Question: I've got a list here for my page's footer, that I want displayed horizontally.
But because I've turned it into an inline list to go horizontally, the background images get cut off vertically. The biggest one is 27px high.
So I'm stuck.. I know why the following is doing what it's doing. But how do I get around it?
Here's the html:
'''
<div id="footer">
<ul>
<li id="footer-tmdb"><a href="">Film data courtesy of TMDB</a></li>
<li id="footer-email"><a href="">Contact Us</a></li>
<li id="footer-twitter"><a href="">Follow Us</a></li>
</ul>
</div>
'''
and the CSS:
'''
#footer ul {
height: 27px;
}
#footer ul li {
display: inline;
list-style: none;
margin-right: 20px;
}
#footer-tmdb {
background: url('../images/logo-tmdb.png') no-repeat 0 0;
padding-left: 140px;
}
#footer-email {
background: url('../images/icon-email.png') no-repeat 0 3px;
padding-left: 40px;
}
#footer-twitter {
background: url('../images/icon-twitter.png') no-repeat 0 0;
padding-left: 49px;
}
'''
Here's what it looks like:

As you can see, half of the images are cut off.
The simpler the solution, the better, please.
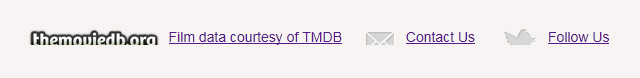
Answer: '''
#footer ul li {
display: block;
float: left;
height: 27px;
list-style: none;
margin-right: 20px;
}
'''